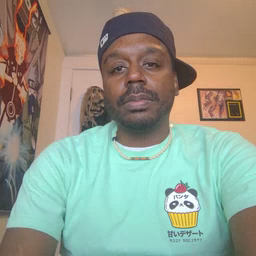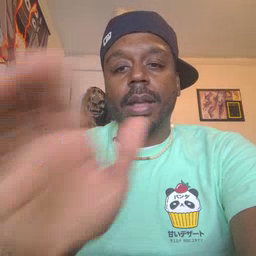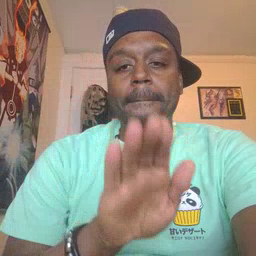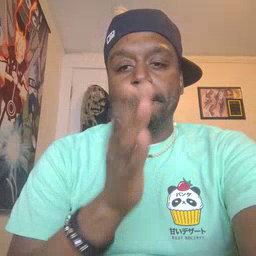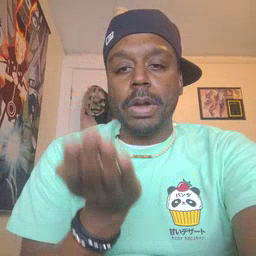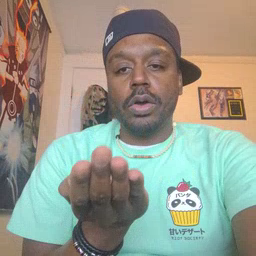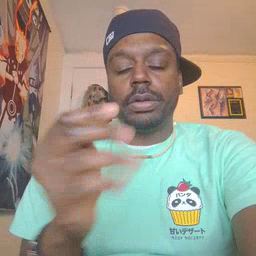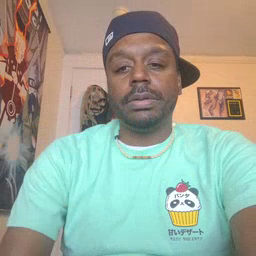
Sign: book